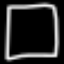
Label: square